Question:
I have three different search pages all running off of my Search View Controller. Each one has a different search method, but the screens are basically the same. selections from the picker will fill in the text fields and the lat and long is the device's which is constantly updated and shown in those fields. My question is, to adequately add the correct data and to comply with the UIPickerViewDelegate do I need to add three more classes to run those picker views or is it allowable to do the work in the SearchViewController class to define the PickerView?
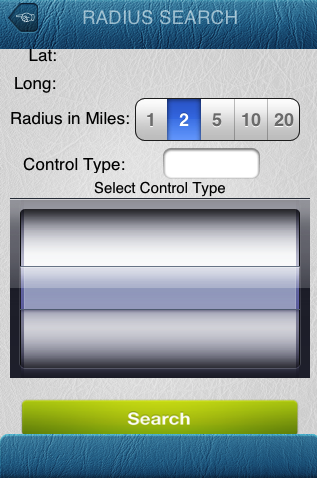
Answer: It is allowable (and probably preferable) to make the SearchViewController the delegate of each separate UIPickverView. Remember to include the '<UIPickerViewDelegate>' annotation on your SearchViewController's interface (like '@interface SearchViewController : UIViewController <UIPickerViewDelegate>') and the compiler will helpfully remind you if you're missing any required methods; however as of 6.1 there are no required methods in the UIPickerViewDelegate protocol.
Note that every method in the UIPickerViewDelegate protocol takes a UIPickerView as its first argument. Check that argument to see if it is equal to each of your three separate UIPickerViews (and it should certainly be equal to one of them!) and modify the behavior of the delegate methods as needed for each view. You'll end up with code that like this:
'''
- (NSString *)pickerView:(UIPickerView *)pickerView titleForRow:(NSInteger)row forComponent:(NSInteger)component {
if (pickerView == self.myFirstPickerView) {
return self.myFirstSearchMethodResultTitles[row];
} else if (pickerView == self.mySecondPickerView) {
return self.mySecondSearchMethodResultTitles[row];
} else if (pickerView == self.myThirdPickerView) {
return self.myThirdSearchMethodResultTitles[row];
} else {
NSAssert(NO, @"Should not have reached this point!");
return nil;
}
}
'''